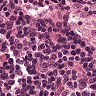
Metastatic tissue present: no